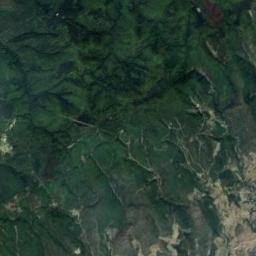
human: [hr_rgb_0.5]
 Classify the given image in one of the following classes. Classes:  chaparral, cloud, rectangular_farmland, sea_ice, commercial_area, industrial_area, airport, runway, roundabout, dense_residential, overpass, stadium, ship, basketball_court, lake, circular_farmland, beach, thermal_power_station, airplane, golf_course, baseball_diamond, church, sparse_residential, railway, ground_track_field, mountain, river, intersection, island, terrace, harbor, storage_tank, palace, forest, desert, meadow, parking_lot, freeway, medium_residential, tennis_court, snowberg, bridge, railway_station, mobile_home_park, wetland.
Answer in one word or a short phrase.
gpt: mountain